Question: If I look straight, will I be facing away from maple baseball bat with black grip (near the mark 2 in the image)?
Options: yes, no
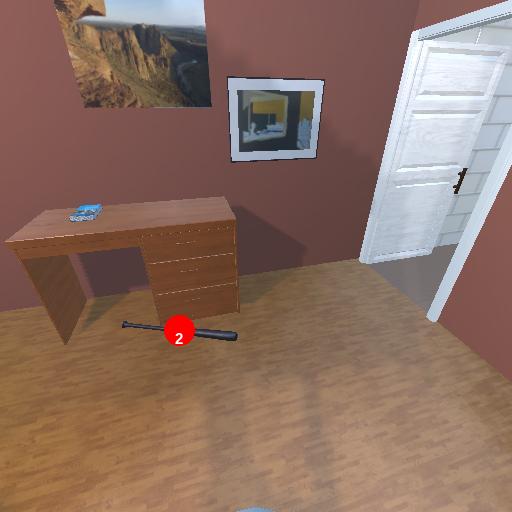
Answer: yes